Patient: sex M, age 61
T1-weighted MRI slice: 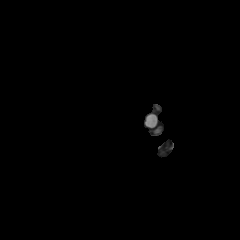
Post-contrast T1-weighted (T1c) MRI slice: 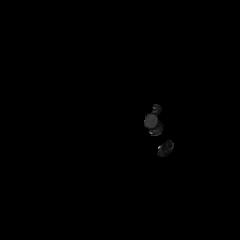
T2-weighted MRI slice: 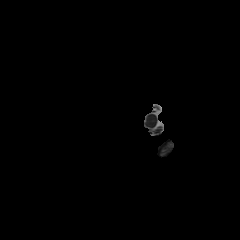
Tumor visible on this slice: no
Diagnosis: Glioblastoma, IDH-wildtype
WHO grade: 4